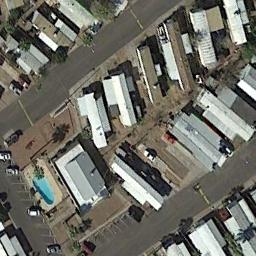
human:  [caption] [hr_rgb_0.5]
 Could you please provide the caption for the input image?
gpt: The mobile home park has some neatly arranged mobile homes, A parking lot and a swimming pool .

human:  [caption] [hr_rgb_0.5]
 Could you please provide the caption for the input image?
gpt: Many buildings are in the mobile home park .

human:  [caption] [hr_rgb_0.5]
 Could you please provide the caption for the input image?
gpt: There are some gray buildings and a swimming pool in the mobile home park .

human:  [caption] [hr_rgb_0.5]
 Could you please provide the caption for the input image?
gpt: The mobile home park is on the bare land next to the road .

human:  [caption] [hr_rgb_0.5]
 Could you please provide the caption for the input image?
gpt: There are four rows of white mobile homes and a U-shaped path .